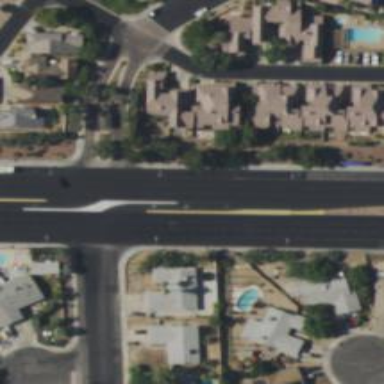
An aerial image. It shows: Asphalt road with primary link designation.